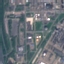
Land use / land cover class: Industrial